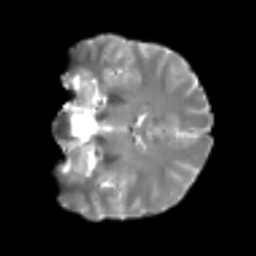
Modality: T2w
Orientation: coronal
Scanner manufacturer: siemens
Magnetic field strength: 3 T
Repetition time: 4 s
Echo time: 0.0594 s